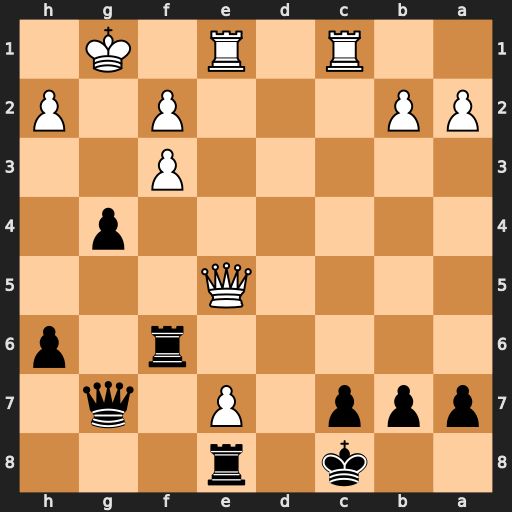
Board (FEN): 2k1r3/ppp1P1q1/5r1p/4Q3/6p1/5P2/PP3P1P/2R1R1K1
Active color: b
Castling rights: -
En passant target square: -
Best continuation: gxf3+ Qg3 Rg6 Rxc7+ Kb8 Rc3+ Rxg3+